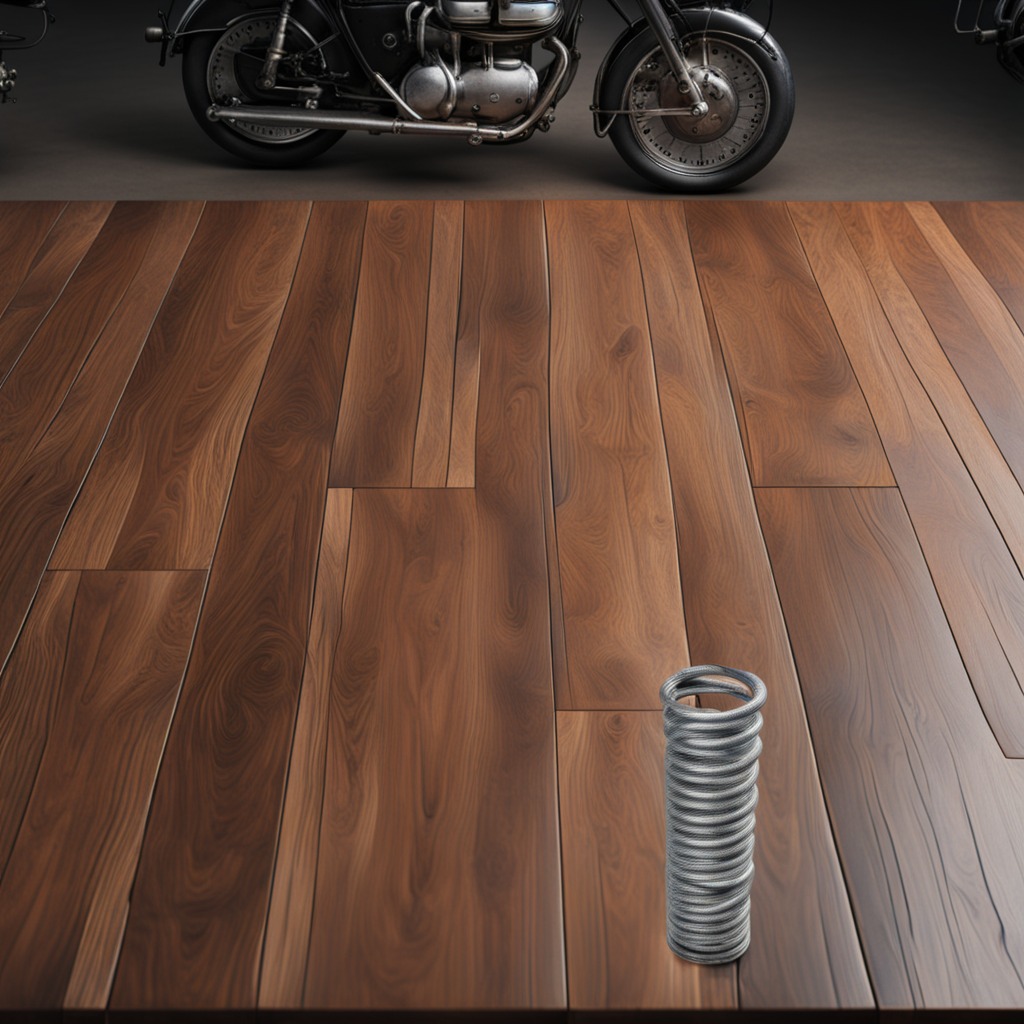
A coiled metal spring lies on the wooden table in a vintage motorcycle garage.